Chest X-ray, PA view. Patient: 62 years old, sex F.
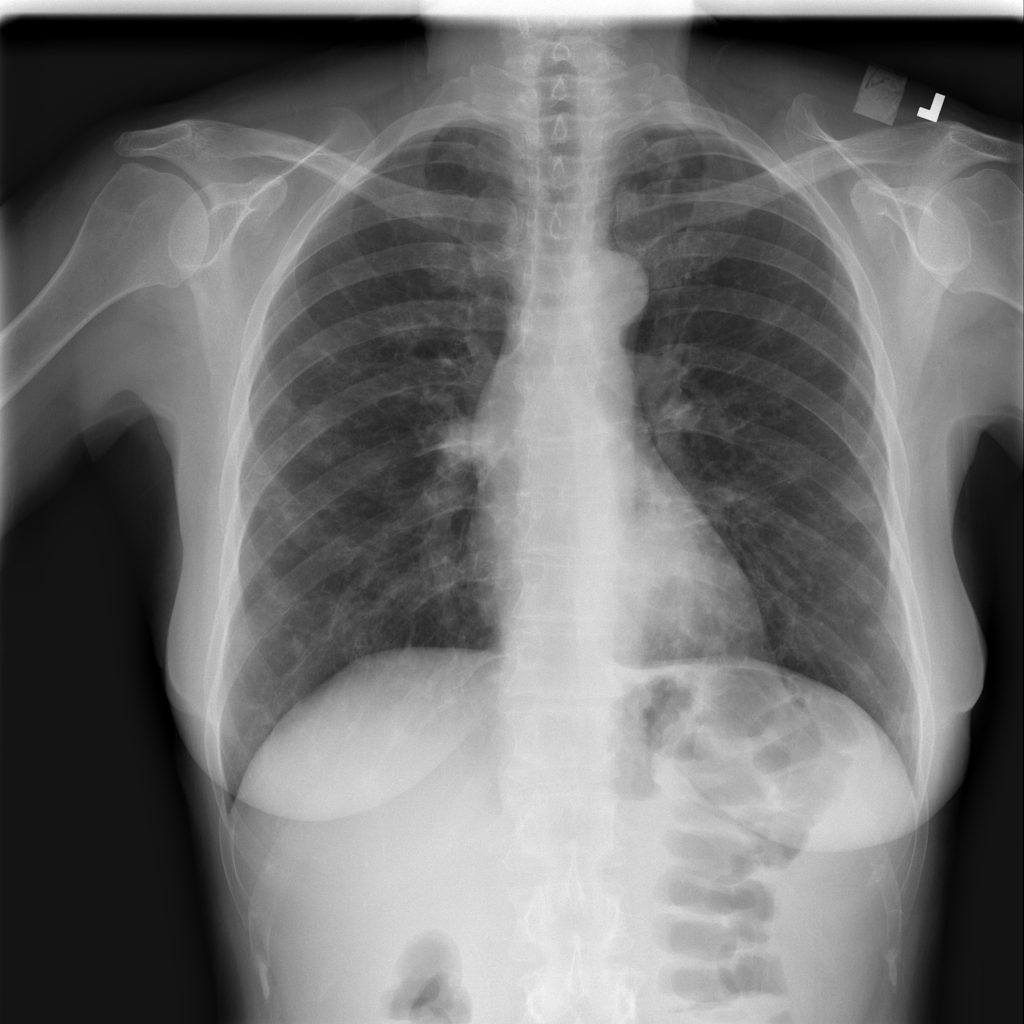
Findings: Infiltration, Mass